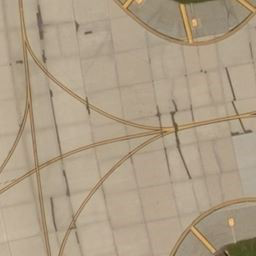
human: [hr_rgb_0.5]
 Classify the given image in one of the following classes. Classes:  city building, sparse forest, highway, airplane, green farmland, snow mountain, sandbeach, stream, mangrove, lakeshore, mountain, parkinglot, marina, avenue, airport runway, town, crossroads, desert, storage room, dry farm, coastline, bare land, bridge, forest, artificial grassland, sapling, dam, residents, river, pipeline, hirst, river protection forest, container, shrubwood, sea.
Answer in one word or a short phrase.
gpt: airport runway